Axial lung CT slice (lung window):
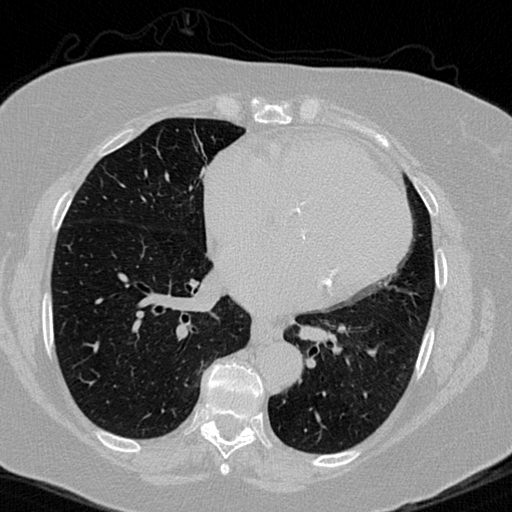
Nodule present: no